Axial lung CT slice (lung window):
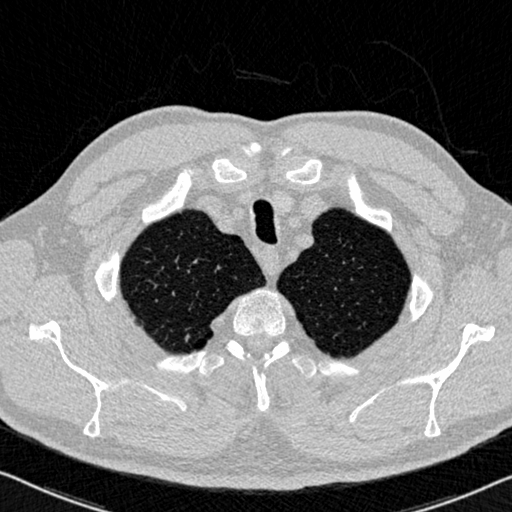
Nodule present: yes
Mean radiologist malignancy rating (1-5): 2